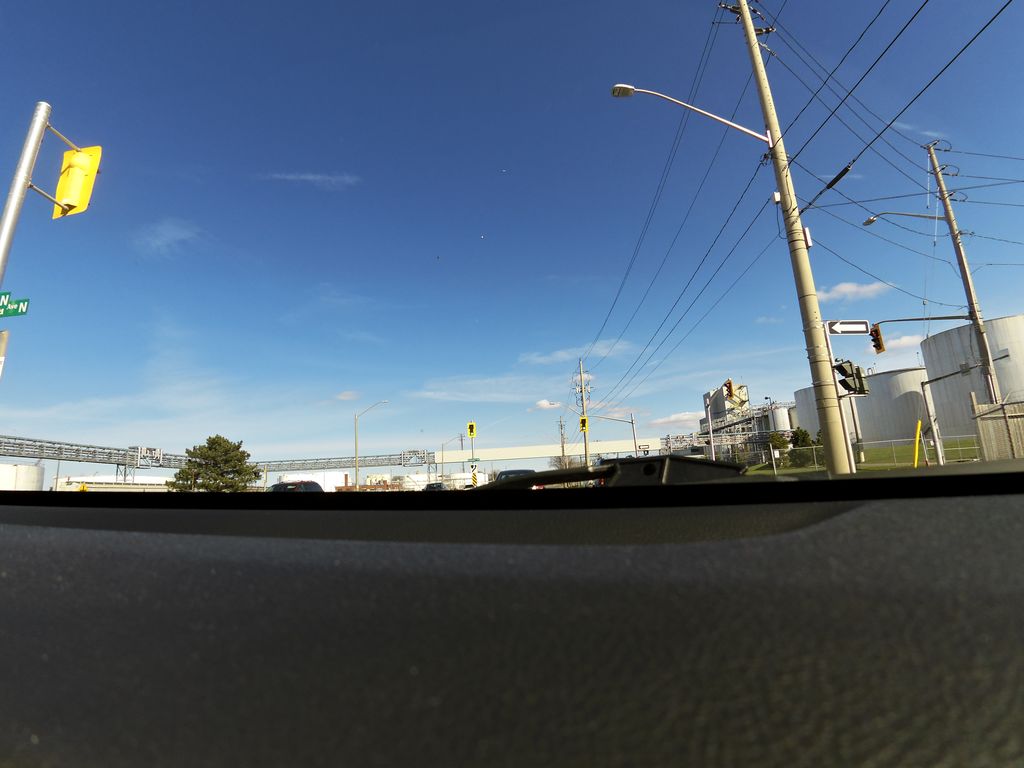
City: hamilton